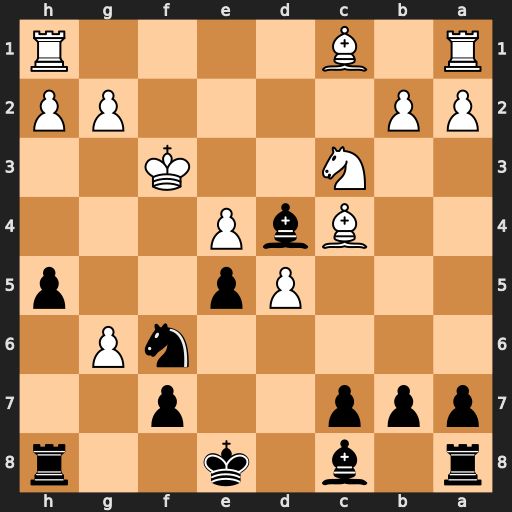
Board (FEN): r1b1k2r/ppp2p2/5nP1/3Pp2p/2BbP3/2N2K2/PP4PP/R1B4R
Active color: b
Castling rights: kq
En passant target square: -
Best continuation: Bg4+ Kg3 h4#